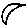
Label: moon